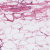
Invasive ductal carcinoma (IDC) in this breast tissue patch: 0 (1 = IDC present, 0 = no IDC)